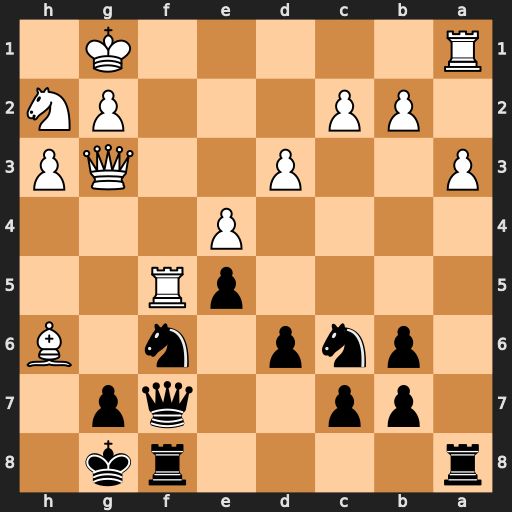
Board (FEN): r4rk1/1pp2qp1/1pnp1n1B/4pR2/4P3/P2P2QP/1PP3PN/R5K1
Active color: b
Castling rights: -
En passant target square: -
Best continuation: Nd4 Rf2 Nh5 Rxf7 Ne2+